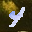
Label: 4